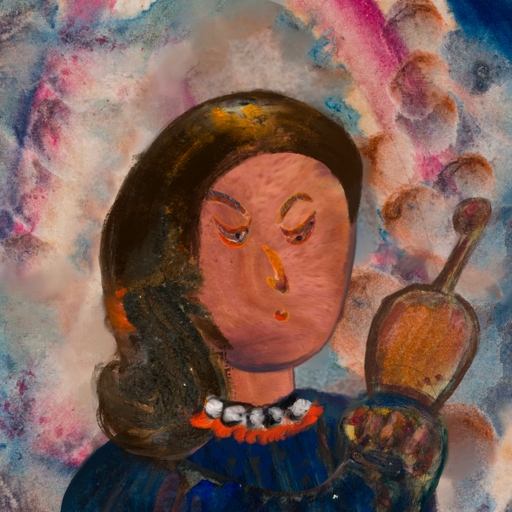
Background: Rupkatha, Head And Neck Side: Mother_And_Son_Mother, Face Side: Hypocrite, Bust: Pipe, Hair Side: Gypsy_Queen, Head Accessory: Blank, Second Necklace: Blank, Necklace: An_Impression, Baby: Blank